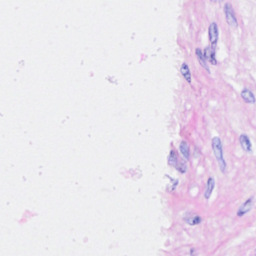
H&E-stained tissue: Breast